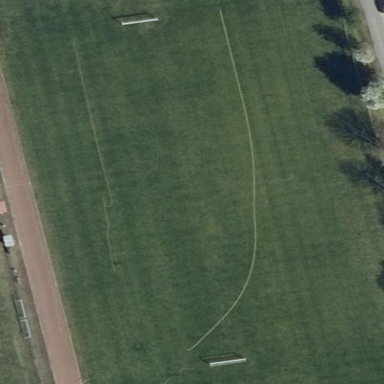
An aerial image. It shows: Grass pitch designated for soccer.